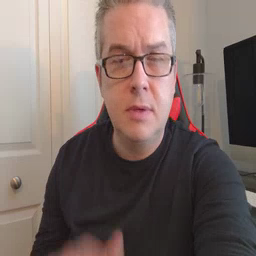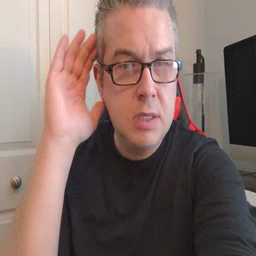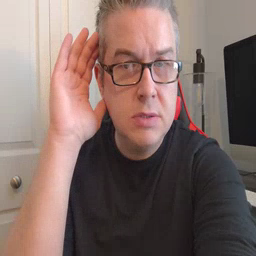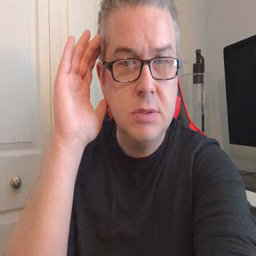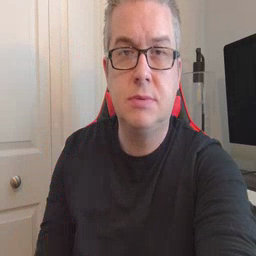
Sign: listen